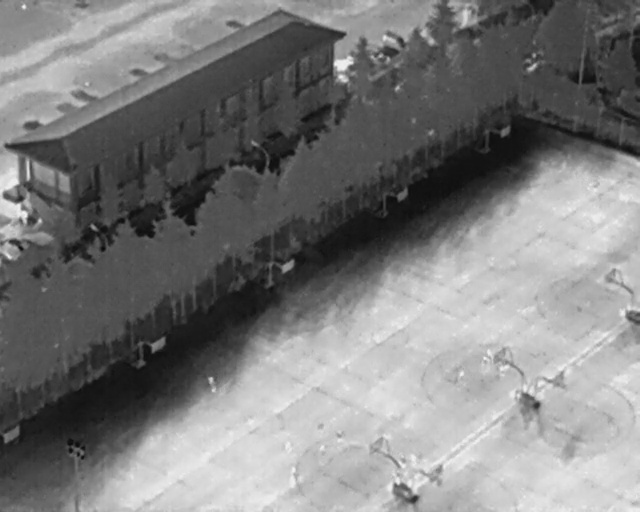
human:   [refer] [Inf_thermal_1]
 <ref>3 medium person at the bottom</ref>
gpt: <box>[[31, 73, 34, 76, 167], [43, 86, 46, 88, 2], [44, 92, 47, 94, 2]]</box>

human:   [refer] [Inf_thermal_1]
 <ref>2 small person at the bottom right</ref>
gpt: <box>[[74, 70, 77, 71, 2], [77, 71, 79, 73, 10]]</box>

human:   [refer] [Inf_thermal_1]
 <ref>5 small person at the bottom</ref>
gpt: <box>[[51, 84, 54, 86, 166], [61, 89, 63, 90, 2], [61, 92, 63, 94, 2], [63, 89, 65, 90, 2], [49, 87, 51, 88, 2]]</box>

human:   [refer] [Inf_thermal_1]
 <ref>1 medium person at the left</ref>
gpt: <box>[[2, 41, 5, 43, 2]]</box>